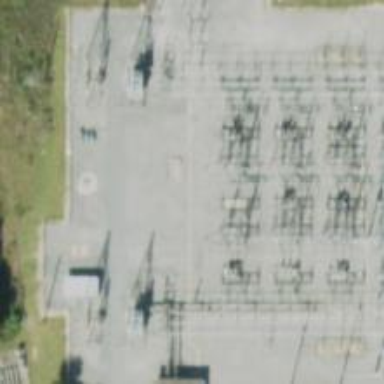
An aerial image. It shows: Outdoor power substation with fence surrounding it. The substation operates at the transmission level.